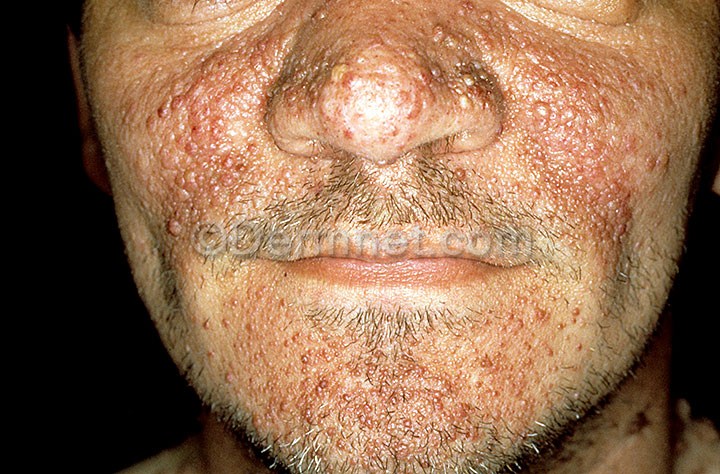
Disease: Systemic Disease